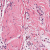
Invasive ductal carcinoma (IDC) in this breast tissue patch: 0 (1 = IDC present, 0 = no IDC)